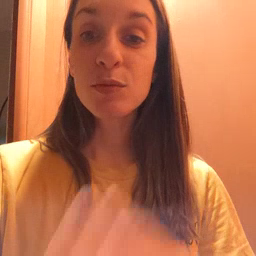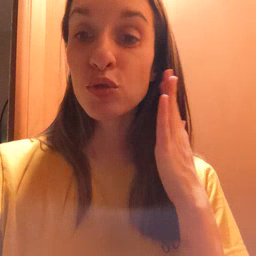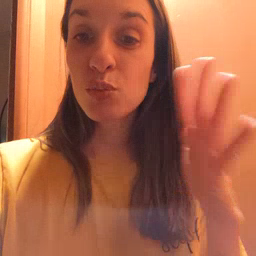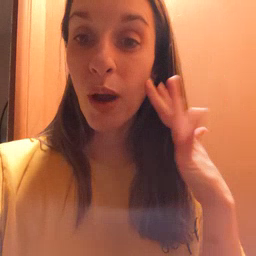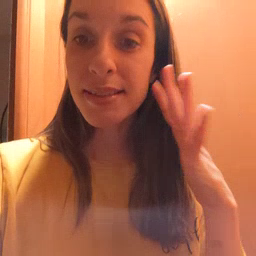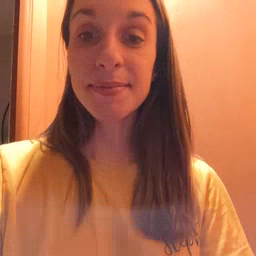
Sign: noisy